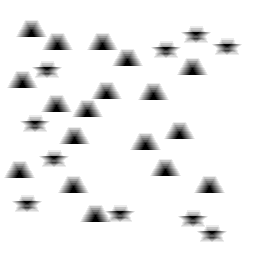
Squares: 0
Triangles: 18
Stars: 10
Total shapes: 28